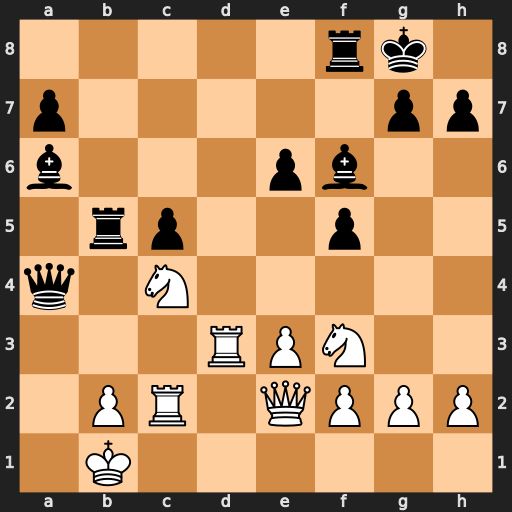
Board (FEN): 5rk1/p5pp/b3pb2/1rp2p2/q1N5/3RPN2/1PR1QPPP/1K6
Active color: w
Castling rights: -
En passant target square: -
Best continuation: Ra3 Rxb2+ Rxb2 Qxa3 Nxa3 Bxe2 Rxe2